Interaction volume radius: 10 \u00c5
Interaction volume height: 15 \u00c5
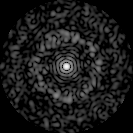
Disorder parameter: 0.8014